Interaction volume radius: 5 \u00c5
Interaction volume height: 25 \u00c5
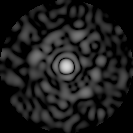
Disorder parameter: 0.8549